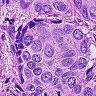
Metastatic tissue present: yes